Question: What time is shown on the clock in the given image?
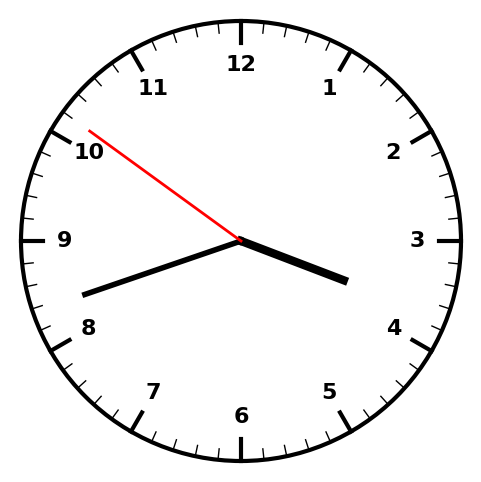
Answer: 03:41:51